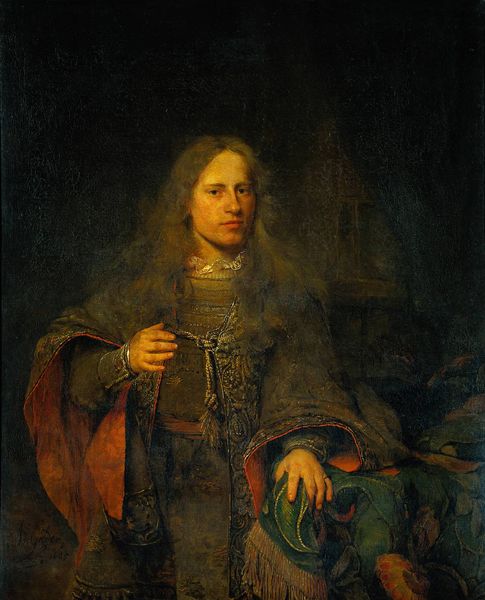
Titel: Porträt des Ernestus van Beveren (1660-1722)
Künstler: Arent de Gelder
Standort: Amsterdam
Institution: Rijksmuseum
Schlagwörter: blau, dunkel, gemälde, hand, mann, schatten, umhang, weiß, gelb, grün, ocker, sitzen, braun, fenster, finger, frisur, geste, grau, haar, hell, hintergrund, licht, mund, nase, orange, schmuck, schwarz, stuhl, zimmer, blick, rot, tuch, muster, schleife, teppich, blond, hemd, jung, wand, arme, augen, band, barock, gesicht, knoten, kragen, lang, mensch, rembrandt, samt, spitze, stehen, ärmel, bildnis, hals, halskrause, hände, portrait, porträt, vorhang, öl, auge, aus dem dunkel kommend, bestickt, du kannst mich mal, dunkelheit, figur, fransen, futter, geistlicher, gewand, gnah, gold, gresicht, haare, halbfigur, interieur, kelch, kordeln, kostüm, kutte, kutted, lange haare, mantel, pose, rate rate rate verdammt, raten sie, realismus, redner, reich, schnur, schnüre, sessel, sitzend, standfigur, stehend, stehender, stickerei, stoff, stoffe, strick, tücher, adel, decke, en face, frontal, lächeln, sitz, ölgemälde, könig, ornamente, kordel, knie, brokat, armband, jüngling, schnurr, vorderansicht, golf, paisley, langhaarig, lange, hitergrund, teppich junge